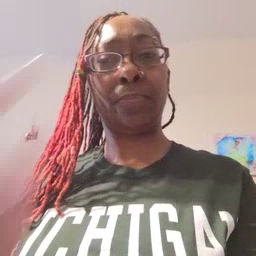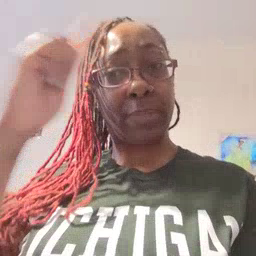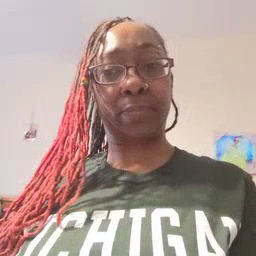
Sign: penny